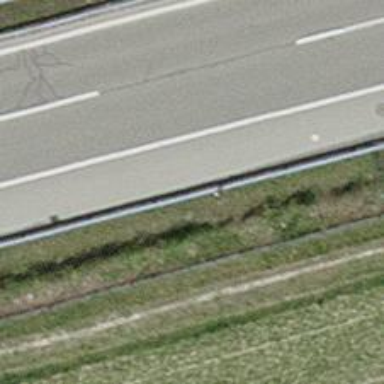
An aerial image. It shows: Guard rail.